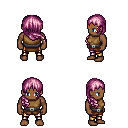
a pixel art fantasy rpg character, male body template, human, dark skin, leather chest armor, gold greaves, pink right-swept hairstyle, four views (front, back, left, right), 2x2 character sprite sheet, small pixel art, hard edges, no anti-aliasing